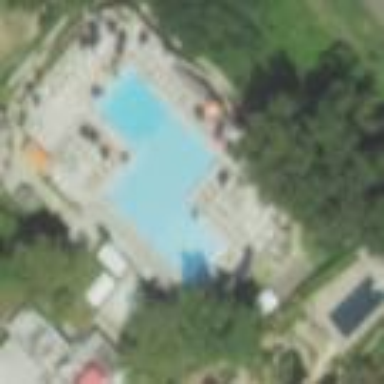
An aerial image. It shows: Sports centre specializing in swimming activities located in leisure land area.